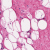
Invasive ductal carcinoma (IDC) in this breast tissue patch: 0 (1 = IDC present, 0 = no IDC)